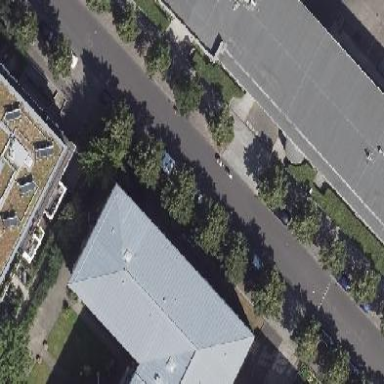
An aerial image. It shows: Street side parking with sett surface.